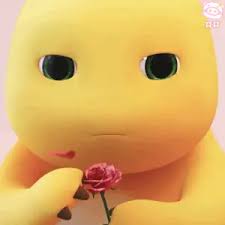
Label: nailong